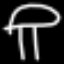
Label: mushroom